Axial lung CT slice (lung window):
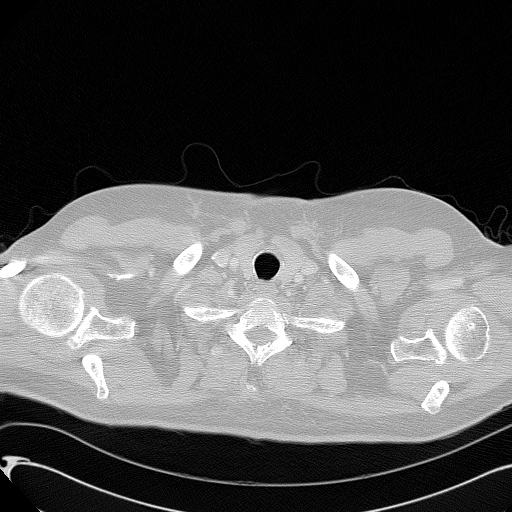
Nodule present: no